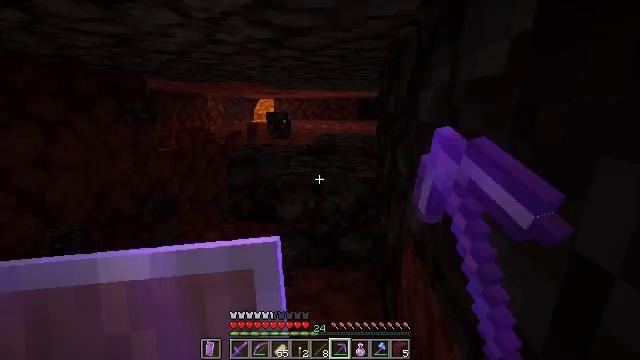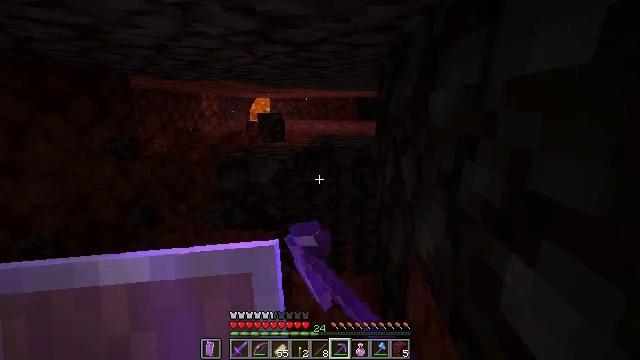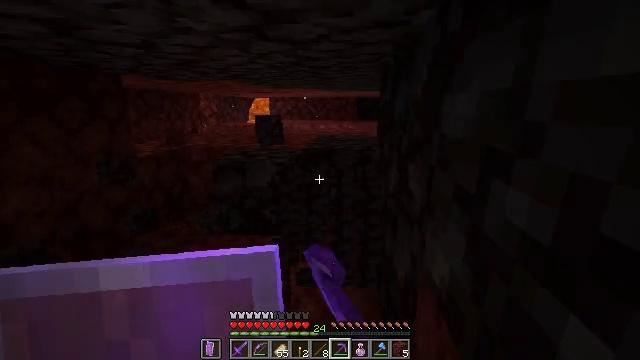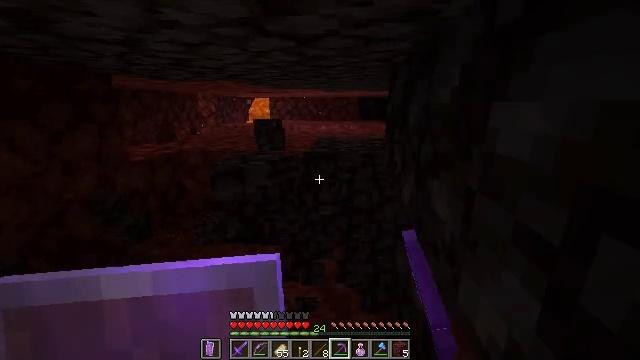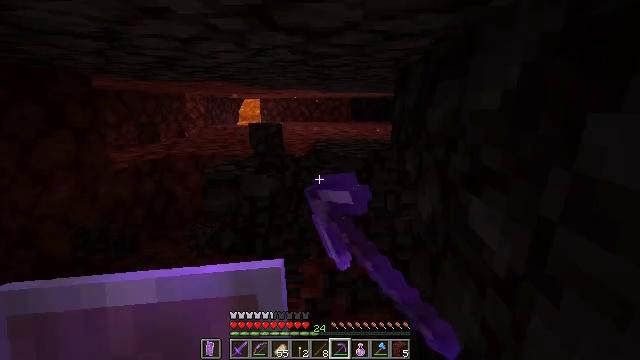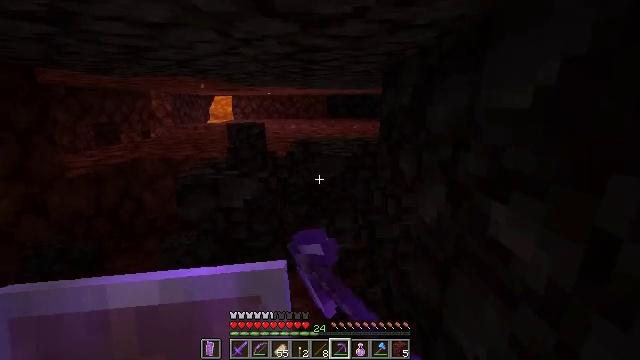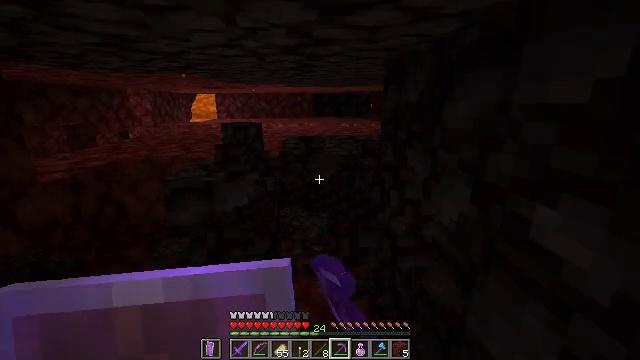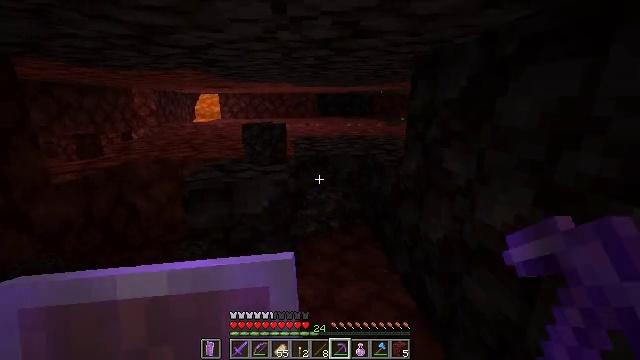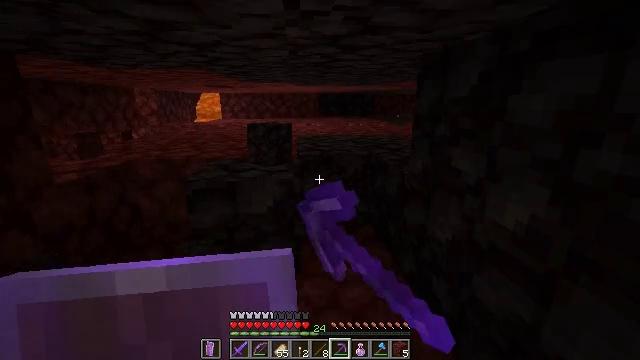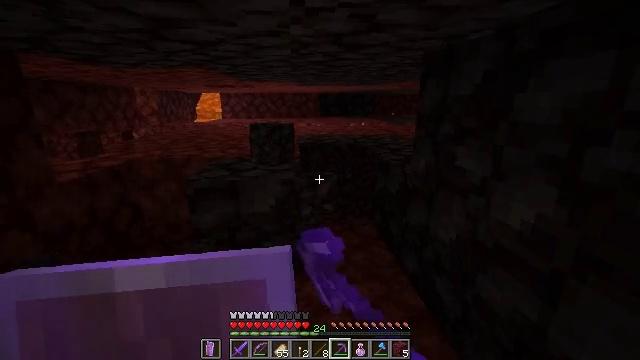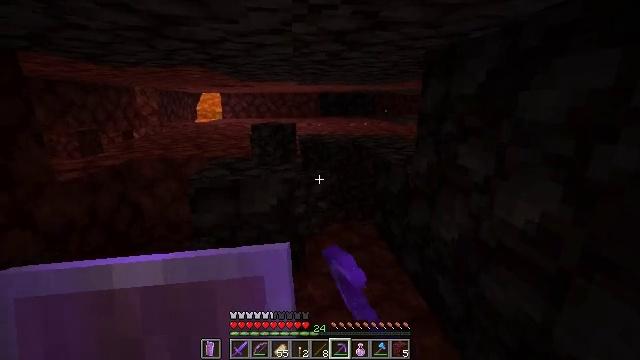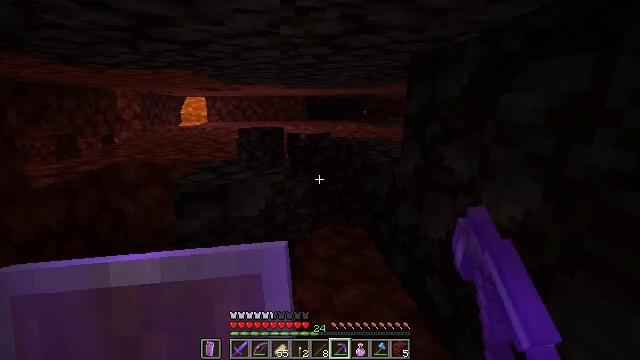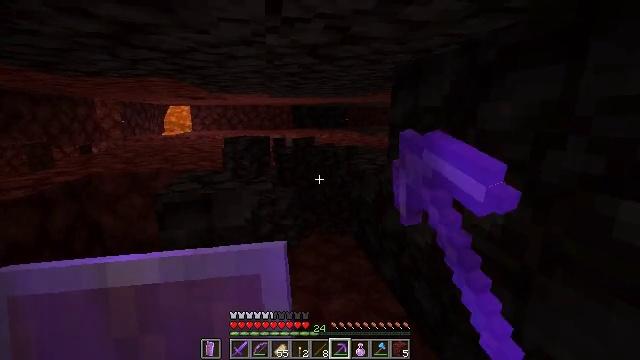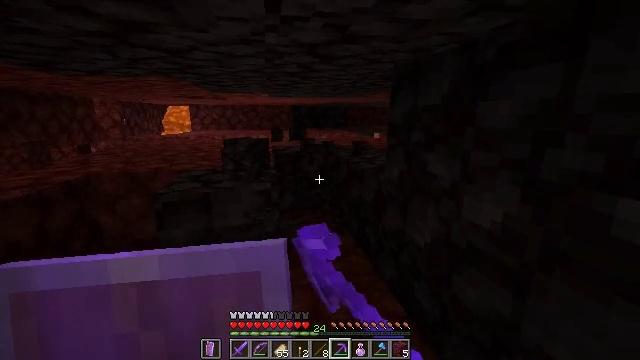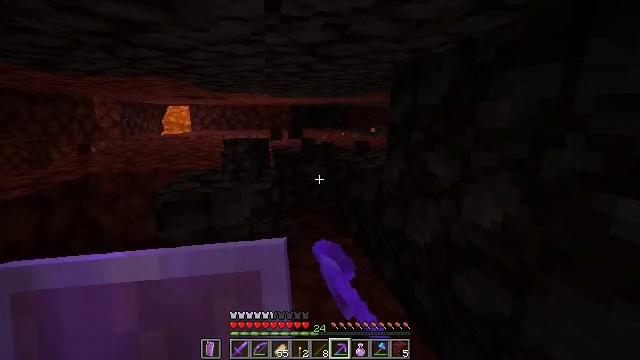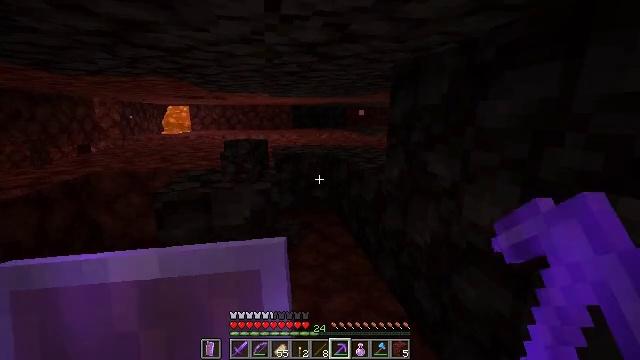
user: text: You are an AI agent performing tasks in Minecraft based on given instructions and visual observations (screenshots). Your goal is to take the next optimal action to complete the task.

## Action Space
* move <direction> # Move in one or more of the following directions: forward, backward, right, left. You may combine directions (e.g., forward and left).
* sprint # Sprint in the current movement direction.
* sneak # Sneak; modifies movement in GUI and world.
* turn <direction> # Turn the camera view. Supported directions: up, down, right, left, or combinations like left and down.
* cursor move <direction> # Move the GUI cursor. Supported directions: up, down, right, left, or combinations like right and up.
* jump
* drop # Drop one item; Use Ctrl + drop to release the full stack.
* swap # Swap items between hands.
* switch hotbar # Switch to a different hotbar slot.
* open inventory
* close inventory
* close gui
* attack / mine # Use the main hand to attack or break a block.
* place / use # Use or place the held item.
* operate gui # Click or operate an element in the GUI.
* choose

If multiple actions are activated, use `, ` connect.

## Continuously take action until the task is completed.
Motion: motion action
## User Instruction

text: Collect blackstone for building.
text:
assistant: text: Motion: move forward, attack / mine
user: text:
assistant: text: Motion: move forward, attack / mine
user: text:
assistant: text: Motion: move forward and move left, attack / mine
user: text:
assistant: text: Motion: move forward and move left, turn right, attack / mine
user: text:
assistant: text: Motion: move forward and move left, turn right, attack / mine
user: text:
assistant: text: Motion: move left, turn right, attack / mine
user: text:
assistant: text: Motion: attack / mine
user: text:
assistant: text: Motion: attack / mine
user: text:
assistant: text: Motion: attack / mine
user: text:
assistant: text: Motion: attack / mine
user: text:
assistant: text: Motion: turn right, attack / mine
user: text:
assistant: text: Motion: turn right and up, attack / mine
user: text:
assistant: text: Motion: attack / mine
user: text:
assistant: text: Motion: attack / mine
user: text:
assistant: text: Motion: attack / mine
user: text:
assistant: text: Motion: attack / mine
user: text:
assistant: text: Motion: attack / mine
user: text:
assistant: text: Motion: turn left, attack / mine
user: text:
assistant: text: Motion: turn left and down, attack / mine
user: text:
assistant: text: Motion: turn left and down, attack / mine
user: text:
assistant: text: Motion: turn left and down, attack / mine
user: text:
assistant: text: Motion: attack / mine
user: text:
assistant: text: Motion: attack / mine
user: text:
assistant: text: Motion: turn left, attack / mine
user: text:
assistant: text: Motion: attack / mine
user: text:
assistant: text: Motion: attack / mine
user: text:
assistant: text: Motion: attack / mine
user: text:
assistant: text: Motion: attack / mine
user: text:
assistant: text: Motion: attack / mine
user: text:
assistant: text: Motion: turn right and up, attack / mine